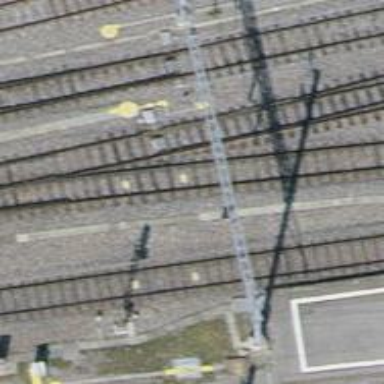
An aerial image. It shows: Solitary milestone along the railway.